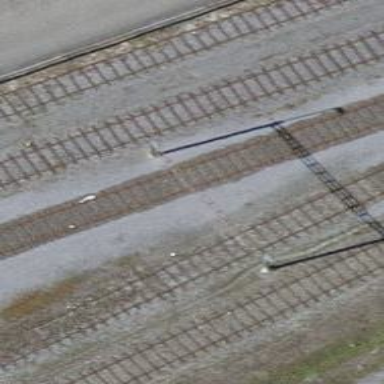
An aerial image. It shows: Abandoned railway yard with one track.